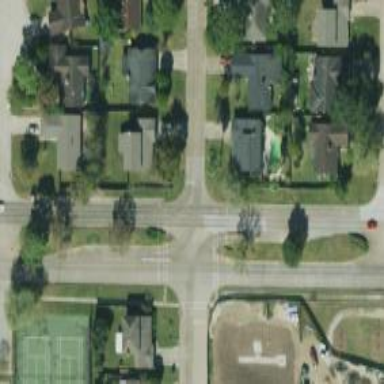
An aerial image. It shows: Stop road.